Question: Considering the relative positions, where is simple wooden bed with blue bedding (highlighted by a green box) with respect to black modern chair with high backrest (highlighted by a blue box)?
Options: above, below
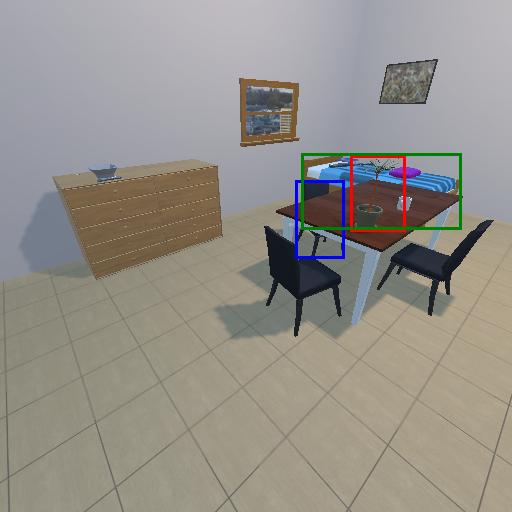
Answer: above